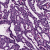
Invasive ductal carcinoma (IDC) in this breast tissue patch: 1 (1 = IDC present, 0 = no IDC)